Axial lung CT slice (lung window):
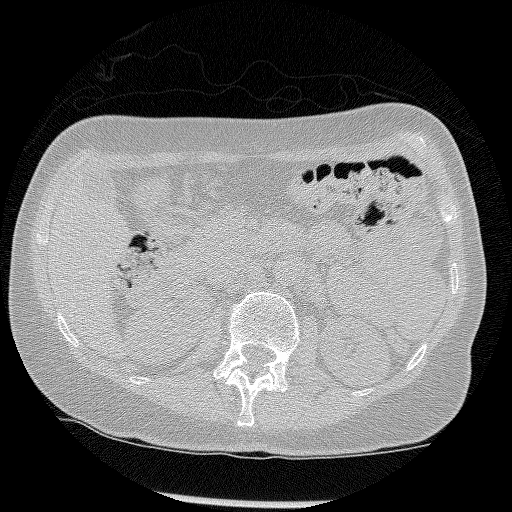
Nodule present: no